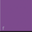
Piece: xx